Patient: sex M, age 67
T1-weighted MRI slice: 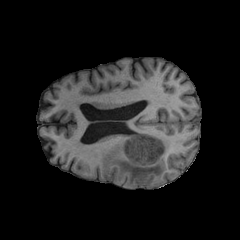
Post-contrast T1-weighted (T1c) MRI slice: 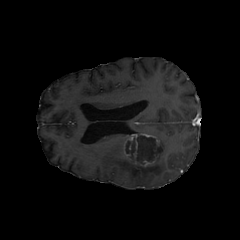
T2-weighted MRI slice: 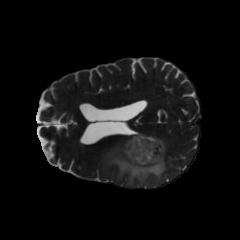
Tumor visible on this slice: yes
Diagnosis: Glioblastoma, IDH-wildtype
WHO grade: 4